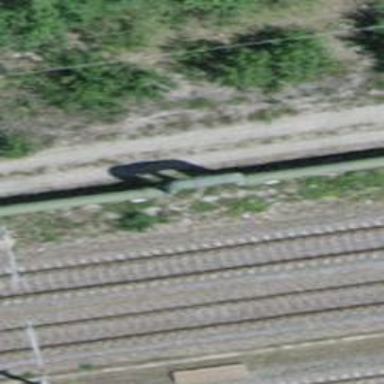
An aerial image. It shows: Pipeline structure is shown.